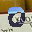
Label: 0